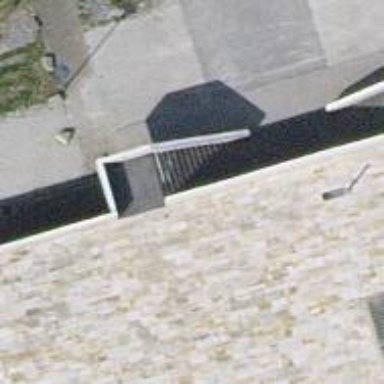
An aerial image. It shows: Retaining wall.